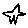
Label: star